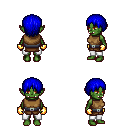
a pixel art fantasy rpg character, female body template, orc, green skin, leather chest armor, white pants, blue plain hairstyle, gold gloves, four views (front, back, left, right), 2x2 character sprite sheet, small pixel art, hard edges, no anti-aliasing